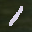
Label: 1